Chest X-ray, AP view. Patient: 51 years old, sex M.
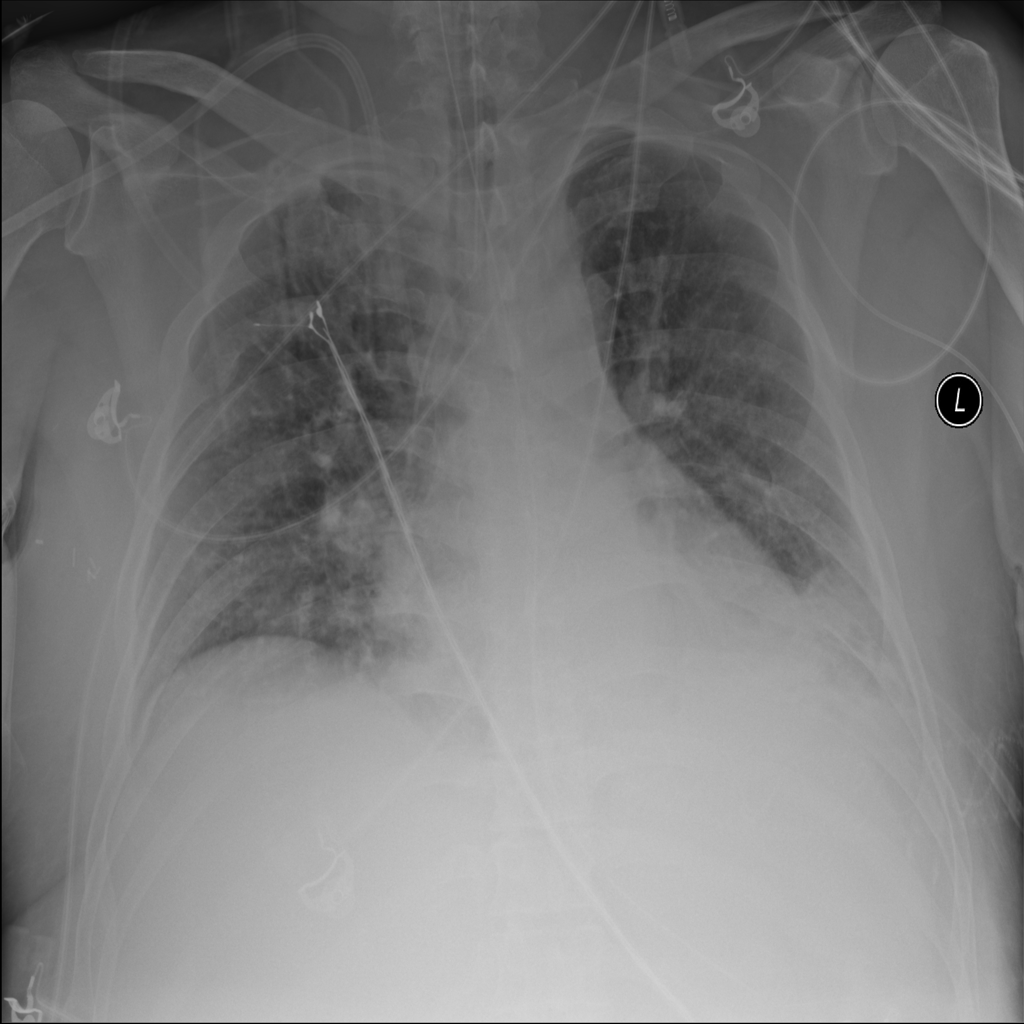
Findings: Atelectasis, Infiltration